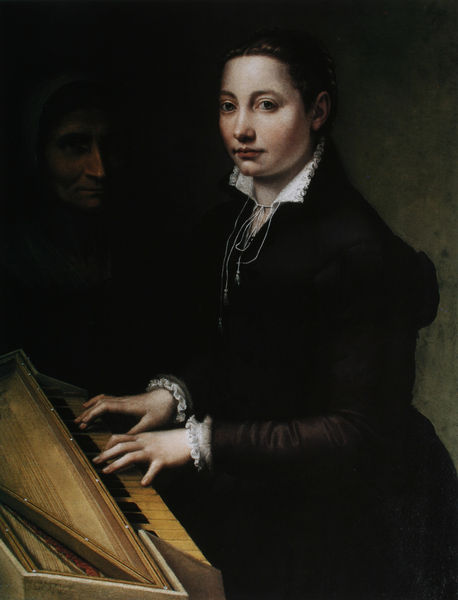
Titel: Selbstbildnis am Klavichord
Künstler: Sofonisba Anguissola
Standort: Althorp
Institution: Earl Spencer Collection
Schlagwörter: dunkel, gemälde, hand, kopf, mann, schatten, weiß, frauen, gelb, mädchen, sitzen, braun, finger, frau, frisur, grau, hell, hintergrund, holz, kleid, licht, mund, nase, ohr, schwarz, stirn, zimmer, blick, dame, beige, haube, malerei, alt, jung, wand, alte, arme, augen, band, barock, bluse, dienerin, falten, gesicht, kleidung, kragen, spitze, stehen, trauer, ärmel, bild, bildnis, hände, instrument, niederlande, portrait, porträt, öl, auge, schnur, schnüre, klassizismus, musik, kinn, lippen, poträt, scheitel, schulter, zart, genre, wangen, düster, unterhaltung, lehrer, kette, ölgemälde, spielen, ernst, büste, grimmig, klavier, musikinstrument, musizieren, pianistin, piano, stube, faden, junge, rüsche, rüschen, wange, spiel, doppelporträt, deckel, ketten, bürger, manschetten, tasten, fräulein, taste, halbprofil, schnurr, adlige, spiele, hänge, röte, filigran, trauern, musikerin, grazil, zuhören, jing, kleide, hammerklavier, klavierspielerin, tastatur, lauschen, kupplerin, cembalo, gemäkde, herb, musikstunde, cemballo, schwarzes kleid, spinett, chembalo, hausmusik, harmonium, klimpern, klavierstunde, 1590, cambalo, klavierunterricht